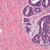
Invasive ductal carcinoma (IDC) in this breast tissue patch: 0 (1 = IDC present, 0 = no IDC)